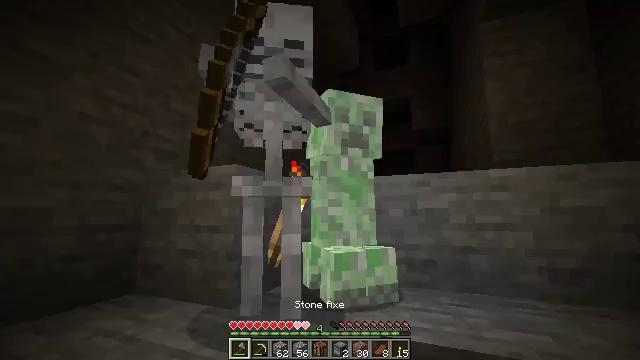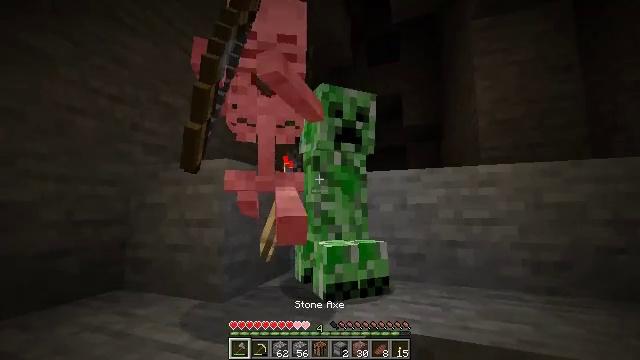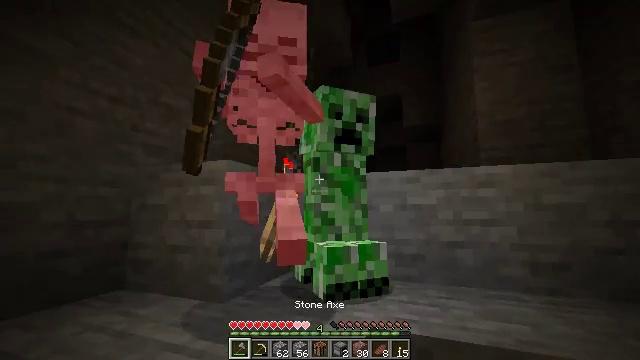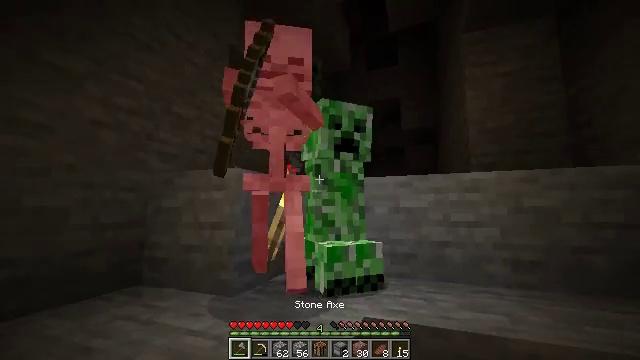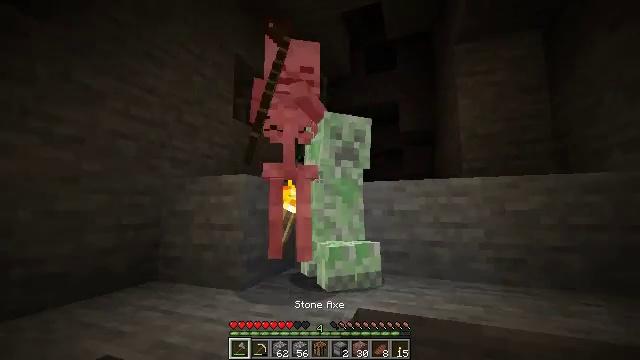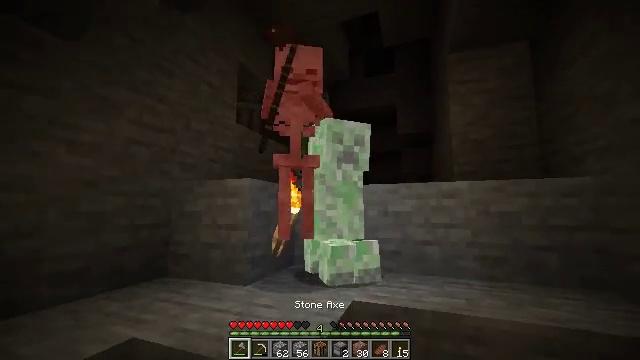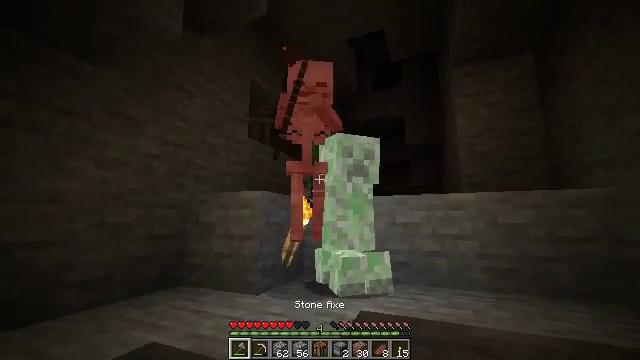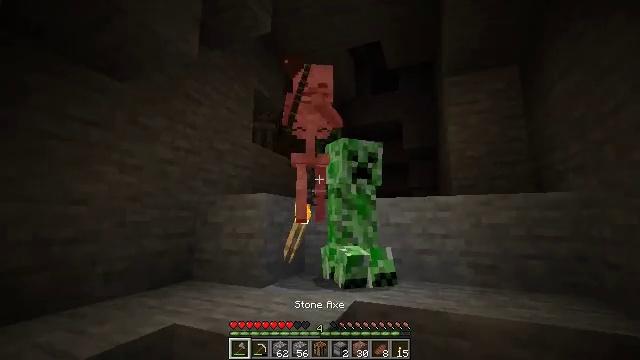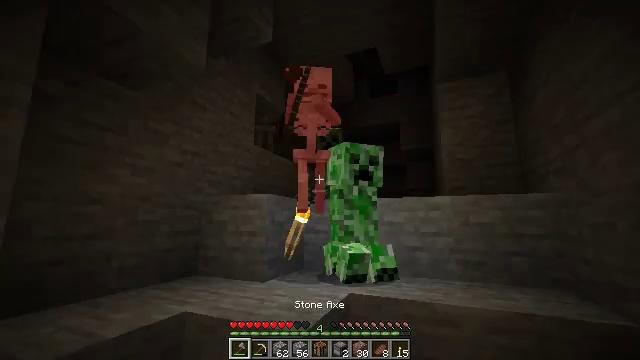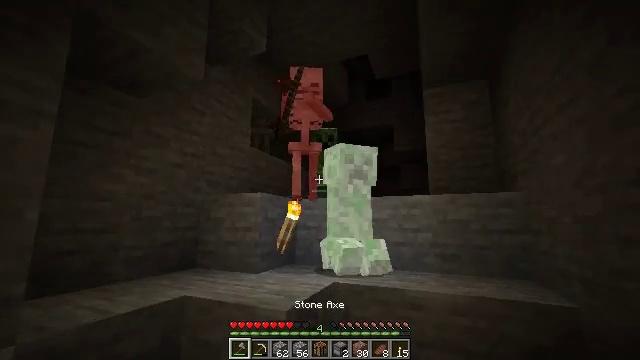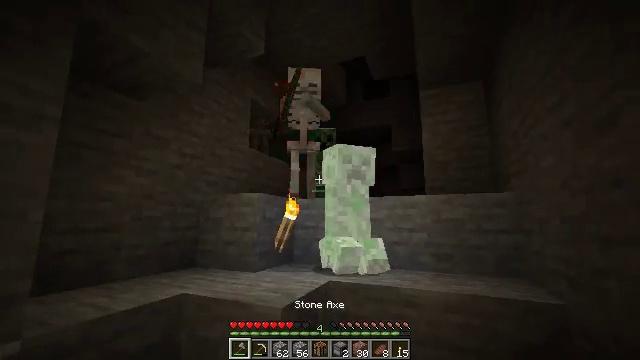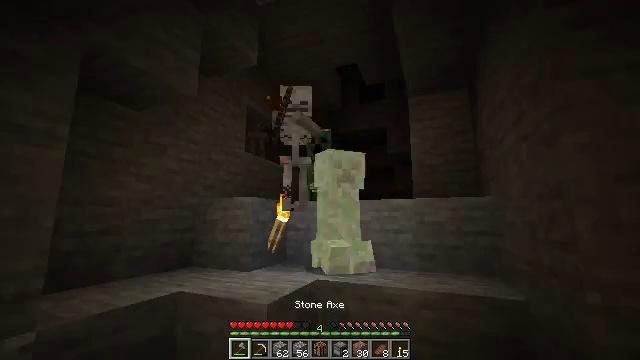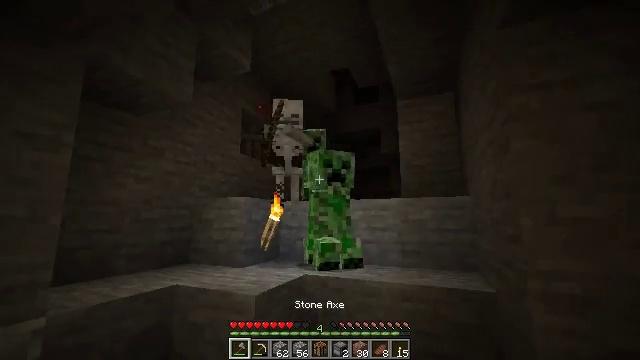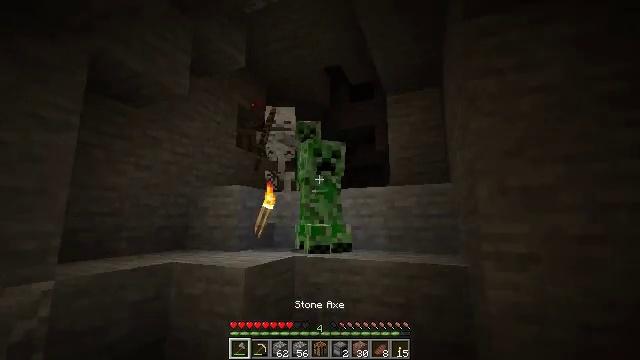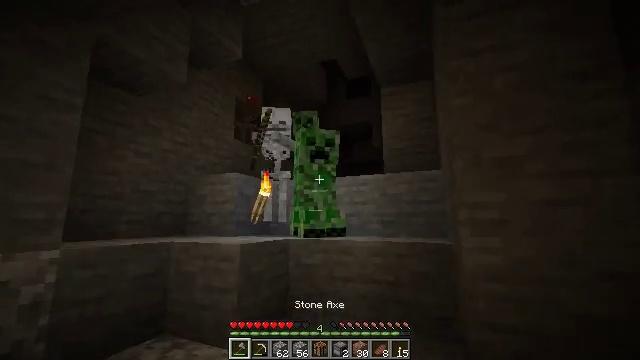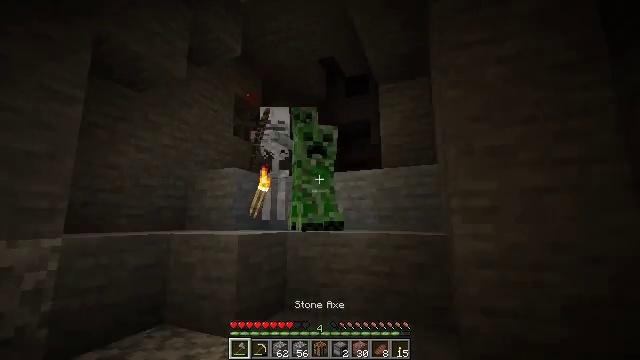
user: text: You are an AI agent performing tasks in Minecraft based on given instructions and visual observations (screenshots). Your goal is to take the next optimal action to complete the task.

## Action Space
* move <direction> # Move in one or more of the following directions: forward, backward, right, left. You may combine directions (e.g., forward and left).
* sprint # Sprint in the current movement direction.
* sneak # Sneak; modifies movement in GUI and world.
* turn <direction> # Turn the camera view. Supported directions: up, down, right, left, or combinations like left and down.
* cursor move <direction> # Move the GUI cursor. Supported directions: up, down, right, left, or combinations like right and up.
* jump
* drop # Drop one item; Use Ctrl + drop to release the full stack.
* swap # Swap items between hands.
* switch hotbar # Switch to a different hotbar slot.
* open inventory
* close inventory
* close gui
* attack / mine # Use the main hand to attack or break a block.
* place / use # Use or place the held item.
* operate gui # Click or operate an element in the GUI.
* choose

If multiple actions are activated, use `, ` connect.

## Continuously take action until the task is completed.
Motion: motion action
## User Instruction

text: Kill mobs.
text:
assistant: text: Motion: move back, turn right
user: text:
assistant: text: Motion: move back
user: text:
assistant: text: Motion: move back
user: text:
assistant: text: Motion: move back, attack / mine
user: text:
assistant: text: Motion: move back, attack / mine
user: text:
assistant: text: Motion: move back, turn left and up, attack / mine
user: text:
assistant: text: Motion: move back
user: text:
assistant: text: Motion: move back and move right, attack / mine
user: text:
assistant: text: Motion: move back and move right, attack / mine
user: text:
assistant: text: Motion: move back and move right, attack / mine
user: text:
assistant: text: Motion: move back and move right
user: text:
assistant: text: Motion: move back and move right
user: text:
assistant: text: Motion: move back and move right
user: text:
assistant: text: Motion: move back and move right
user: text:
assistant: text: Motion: move back and move right
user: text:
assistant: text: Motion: move back and move right
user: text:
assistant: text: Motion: move back and move right
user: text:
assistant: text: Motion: move back and move right, turn left
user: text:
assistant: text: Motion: move back and move right, turn left
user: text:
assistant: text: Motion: move back and move right
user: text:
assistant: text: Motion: no_op
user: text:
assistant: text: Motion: no_op
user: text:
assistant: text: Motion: turn left
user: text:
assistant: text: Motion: turn left
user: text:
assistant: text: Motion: move forward
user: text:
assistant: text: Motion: move forward
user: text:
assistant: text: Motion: move forward
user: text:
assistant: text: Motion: move forward
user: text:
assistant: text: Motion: move forward
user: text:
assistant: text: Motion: move forward